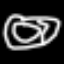
Label: donut